Question: Staring from <URL> I'd like check branch boxes when one clicks on the upper box. For instance, on the picture below, I would like that checking the 'BRE' box, check the five checkboxes of the tree branch, and conversely, unchecking 'BRE' would uncheck the five children.

To do so, I made a few changes in the code:
'''
// On click, check the corresponding box, select it as well as its children (recursively)
function check(d) {
d.Selected = !d.Selected;
d3.select(this).style("opacity", boxStyle(d));
if (d.children) {
// mark children recursively
for(n in d.children) {
checkBox(d.children[n], d.Selected);
}
}
console.log(d);
update(d);
}
function checkBox(d, checked) {
d.Selected = checked;
}
'''
As one can check in the console, items are properly 'Selected', the clicked box is properly checked, but children are not although I forced updating the drawing with the update function used to update after collapsing/expending.
Collapsing, hence expending the tree shows that everything is in place to properly draw the tree, it seems that it's not updated (redrawn from source) after the 'BRE' box have been checked.
Is there something in the main code that prevent redrawing when branches have not been collapsed or expended?
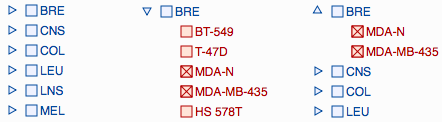
Answer: You only apply the style:
'''
.attr("style", function(d) { return "opacity: "+boxStyle(d) });
'''
on the 'nodeEnter' selection in your update. You need to apply on the 'node' selection to update:
'''
node.selectAll("path:nth-child(3)")
.attr("style", function(d) { return "opacity: "+boxStyle(d) });
'''
The selector here is a little funny. Since you have multiple 'paths' at in each node I had to find it by it's child position.
Here's an <URL>.
, two things:
1.) This is not truly recursive and it only "checks" one child level down.
2.) It'll only check the children if the node is expanded.
Here's a <URL> solves those issues:
'''
// Toggle check box on click.
function check(d) {
d.Selected = !d.Selected;
if (d.children || d._children) {
// mark children recursively
for(var n in d.children) {
check(d.children[n]);
}
for(n in d._children) {
check(d._children[n]);
}
}
}
function recurCheck(d){
check(d);
update(d);
}
'''